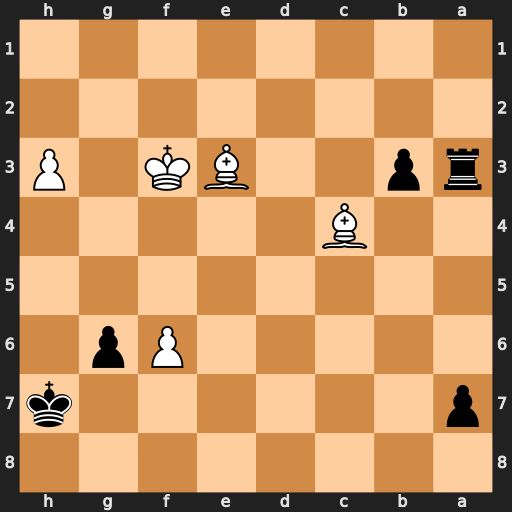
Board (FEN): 8/p6k/5Pp1/8/2B5/rp2BK1P/8/8
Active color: b
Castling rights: -
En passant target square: -
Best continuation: b2 f7 Kg7 f8=Q+ Kxf8